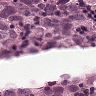
Metastatic tissue present: yes